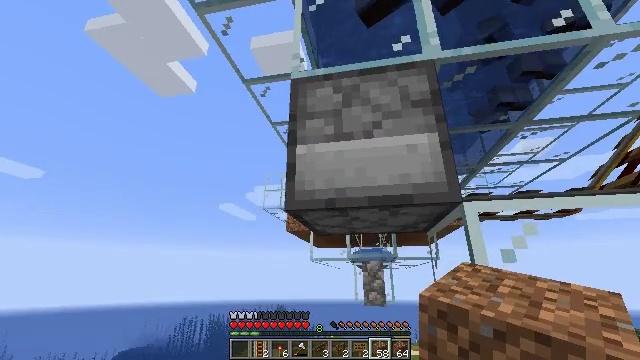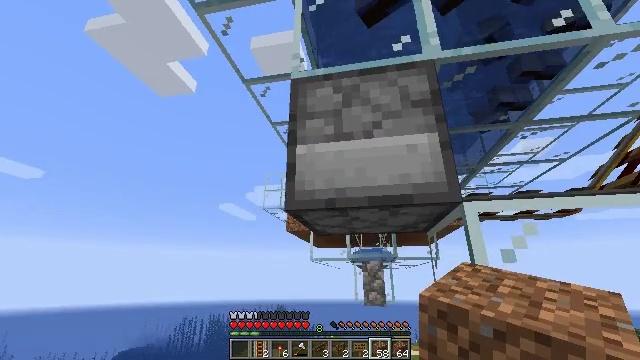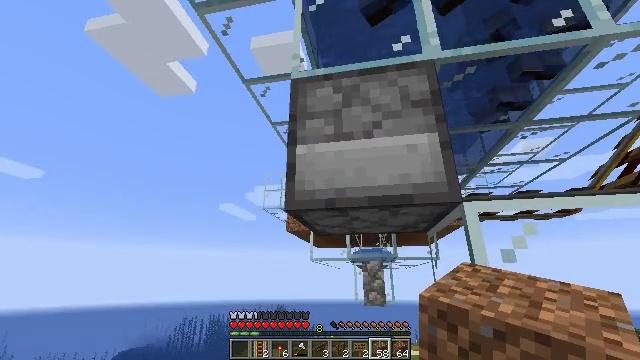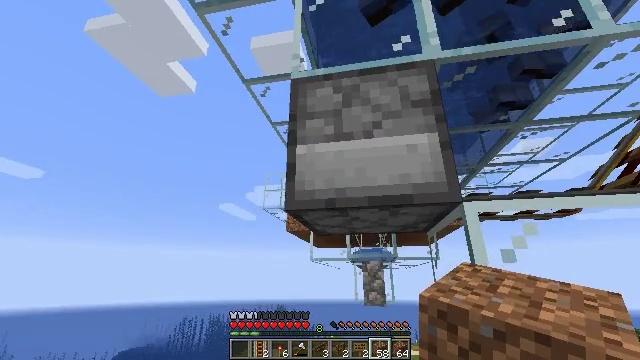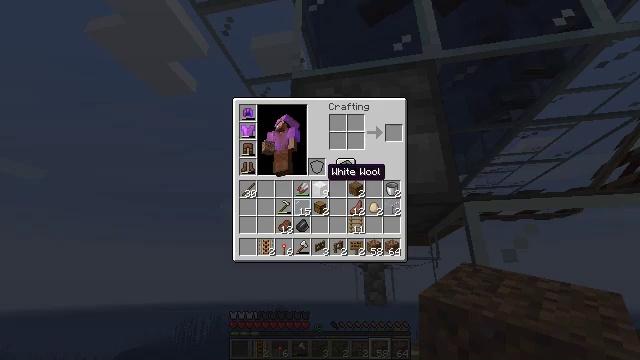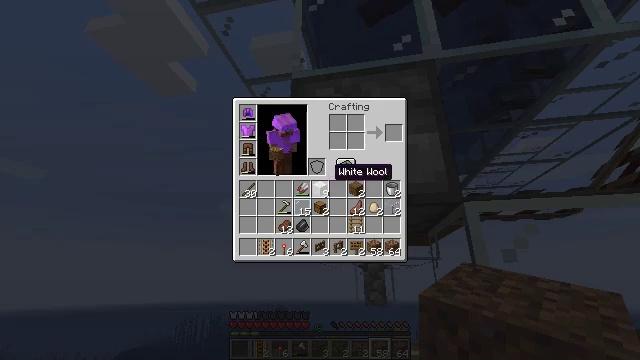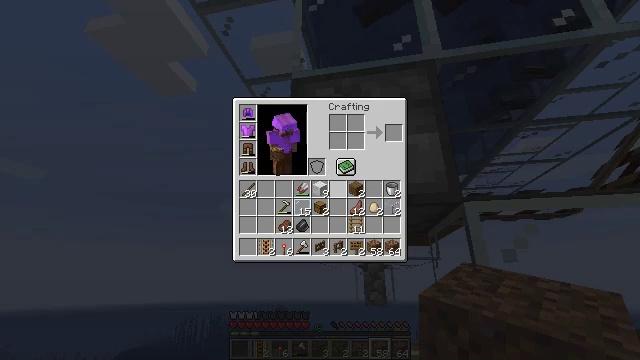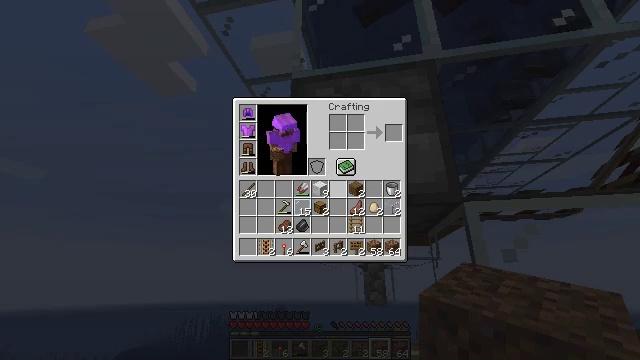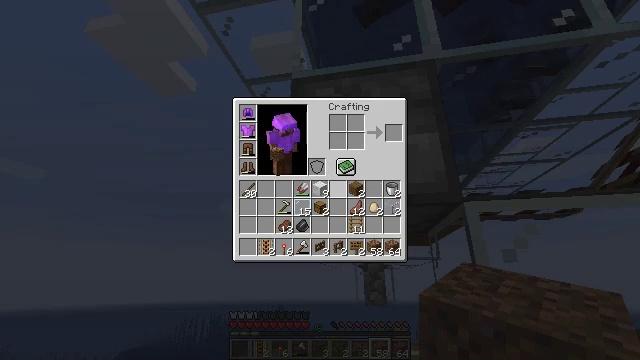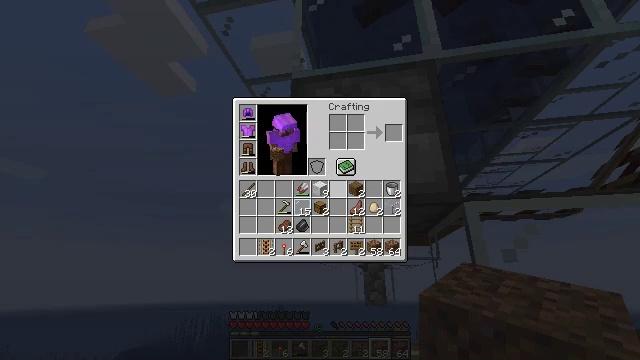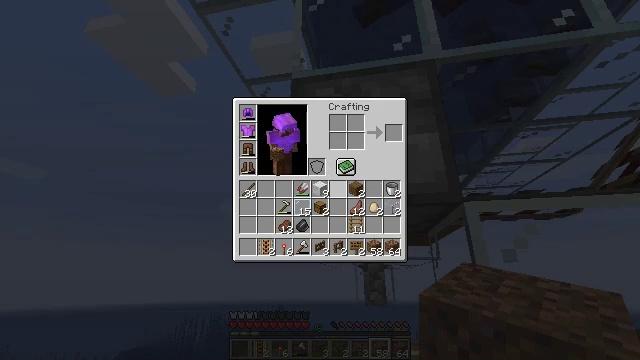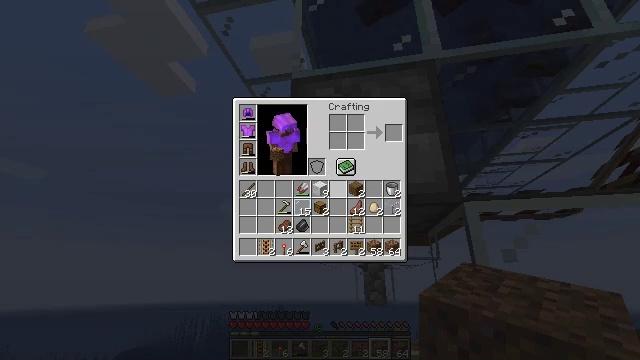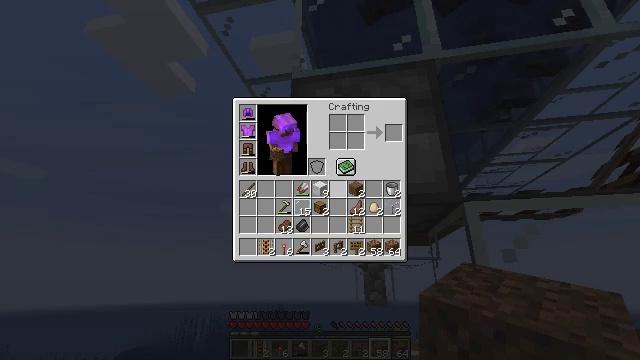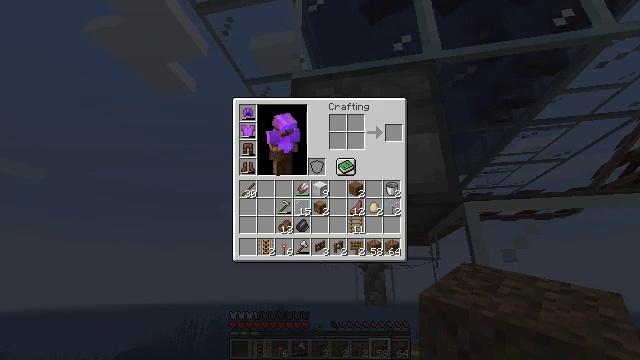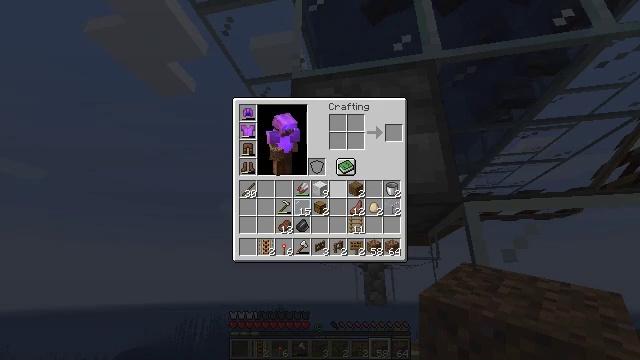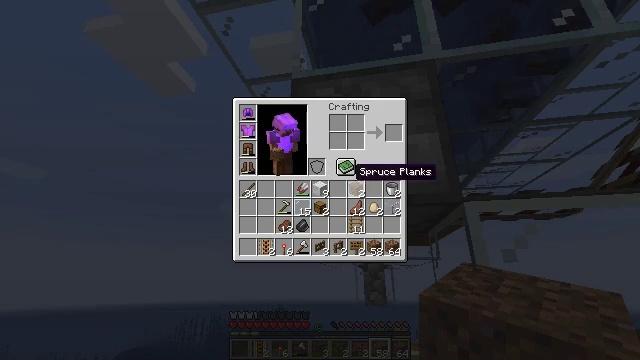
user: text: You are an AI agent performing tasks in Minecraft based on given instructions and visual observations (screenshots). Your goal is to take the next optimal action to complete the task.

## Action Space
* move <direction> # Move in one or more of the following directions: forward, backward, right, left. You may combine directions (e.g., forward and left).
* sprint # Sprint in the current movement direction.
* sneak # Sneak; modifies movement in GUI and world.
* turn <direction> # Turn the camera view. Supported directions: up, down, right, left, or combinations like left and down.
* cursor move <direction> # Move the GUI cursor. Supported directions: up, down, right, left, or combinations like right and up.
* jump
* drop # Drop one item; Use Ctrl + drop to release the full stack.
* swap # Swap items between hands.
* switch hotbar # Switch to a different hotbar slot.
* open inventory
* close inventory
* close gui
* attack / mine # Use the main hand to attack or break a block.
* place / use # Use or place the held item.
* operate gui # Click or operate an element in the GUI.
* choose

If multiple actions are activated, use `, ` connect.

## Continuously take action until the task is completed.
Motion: motion action
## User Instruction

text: Get a spruce button by crafting it from a spruce plank.
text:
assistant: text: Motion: no_op
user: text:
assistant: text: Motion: no_op
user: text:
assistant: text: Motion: no_op
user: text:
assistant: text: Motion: open inventory
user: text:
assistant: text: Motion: cursor move right, open inventory
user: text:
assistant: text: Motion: open inventory
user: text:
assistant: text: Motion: open inventory
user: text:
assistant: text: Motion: no_op
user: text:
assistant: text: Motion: no_op
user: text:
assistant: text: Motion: no_op
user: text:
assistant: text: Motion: no_op
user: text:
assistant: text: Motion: no_op
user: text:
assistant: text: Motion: no_op
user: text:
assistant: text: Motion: no_op
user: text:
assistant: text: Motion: cursor move right
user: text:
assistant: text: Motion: no_op
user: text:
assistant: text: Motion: no_op
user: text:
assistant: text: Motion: no_op
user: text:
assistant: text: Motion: no_op
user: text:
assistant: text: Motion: no_op
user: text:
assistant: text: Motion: no_op
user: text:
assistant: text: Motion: no_op
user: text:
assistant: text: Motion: no_op
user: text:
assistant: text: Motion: no_op
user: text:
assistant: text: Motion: no_op
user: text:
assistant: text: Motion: no_op
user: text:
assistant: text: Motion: no_op
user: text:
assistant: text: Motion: no_op
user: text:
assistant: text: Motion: no_op
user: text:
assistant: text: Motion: no_op